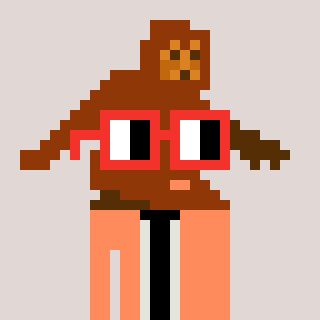
a pixel art character with square red glasses, a bigfoot-shaped head and a peachy-colored body on a warm background